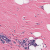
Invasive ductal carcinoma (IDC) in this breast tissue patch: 0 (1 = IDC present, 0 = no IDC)